Question: I have a 'TreeView' that displays 'CheckBox'es:

I want to check if a given directory contains an ".mdf" database and if it does, check whether it is attached on the selected server instance. If the database is attached I display an image against that node, and a different image if it is not attached. Note: The images are .png format, size 32x32...
I populate an 'ImageList' from 'Properties.Resources'
'''
mainImageList = new ImageList();
mainImageList.Images.Add(Properties.Resources.Database);
mainImageList.Images.Add(Properties.Resources.DatabaseGrey);
'''
I then loop through the tree and add the relevant image
'''
public static void RecursiveAddImage(TreeNode treeNode, List<string> attachedList)
{
if (String.Compare(Path.GetExtension(treeNode.Text), ".mdf", true) == 0)
{
string databaseName = treeNode.Text.Replace(".mdf", String.Empty);
if (attachedList.Contains(databaseName))
{
treeNode.ImageIndex = 0;
treeNode.SelectedImageIndex = 0;
}
else
{
treeNode.ImageIndex = 1;
treeNode.SelectedImageIndex = 1;
}
}
foreach (TreeNode node in treeNode.Nodes)
RecursiveAddImage(node, attachedList);
}
'''
The above code goes through the loop with no complaints, finds ".mdf"s and seems to add the relevant 'ImageIndexes' but these do not show up in the 'TreeView'. What am I doing wrong here and can I add the 'ImageList' at design time (something I also can't seem to do)?
I have read several posts and ofcourse the <URL> but I still can't seem to get it working. Any help as always, is much appreciated.
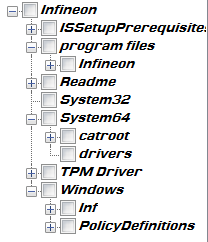
Answer: Make sure the TreeView control has the 'ImageList' property set to the correct 'ImageList' reference:
'''
mainImageList = new ImageList();
mainImageList.Images.Add(Properties.Resources.Database);
mainImageList.Images.Add(Properties.Resources.DatabaseGrey);
treeView1.ImageList = mainImageList;
'''